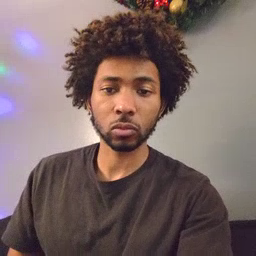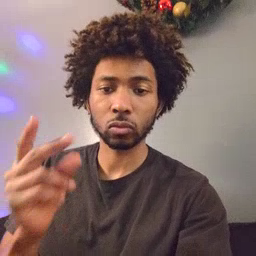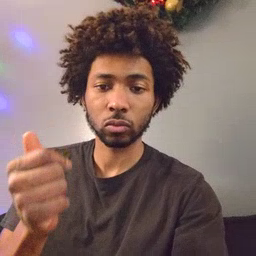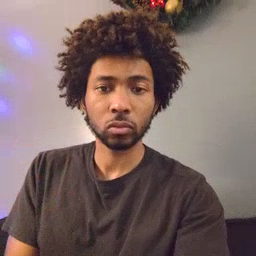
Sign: dog